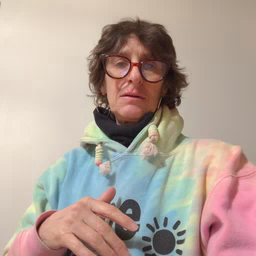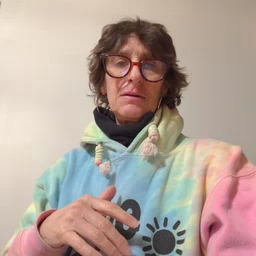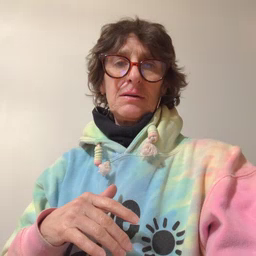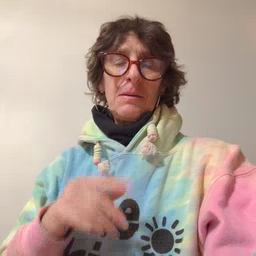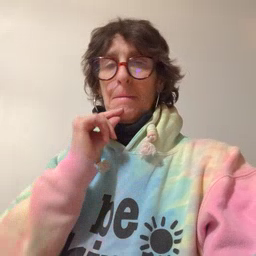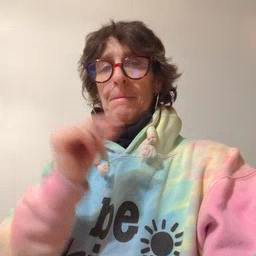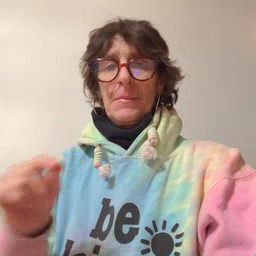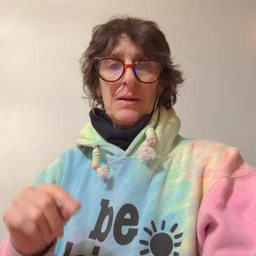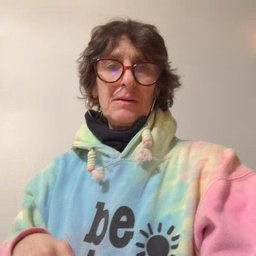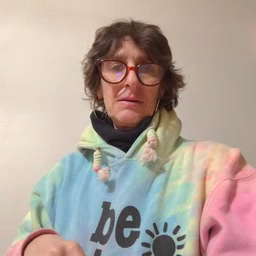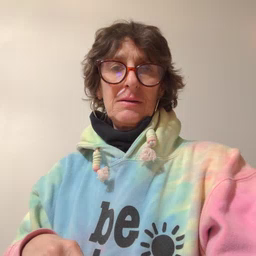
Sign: pen